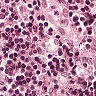
Metastatic tissue present: no